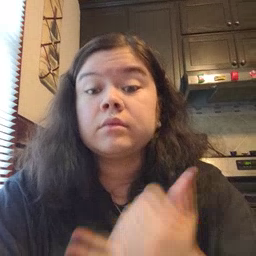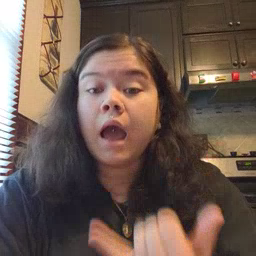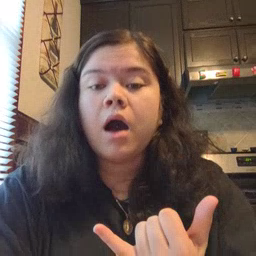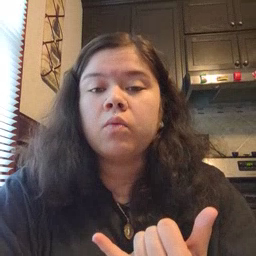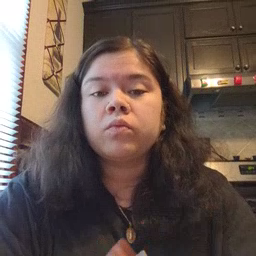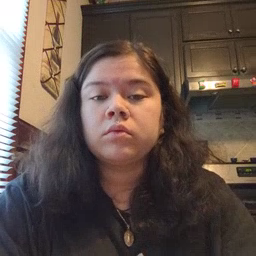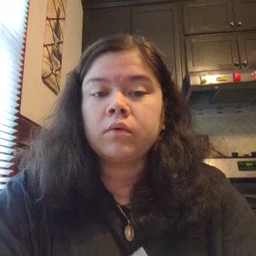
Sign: now